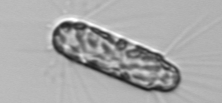
Label: Corethron_hystrix